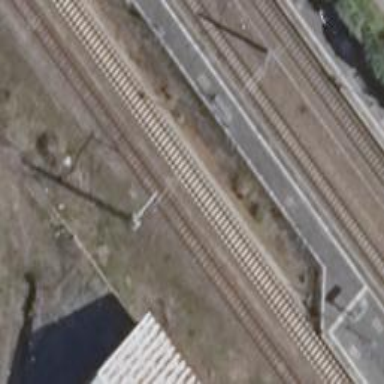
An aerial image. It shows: Railway signal.